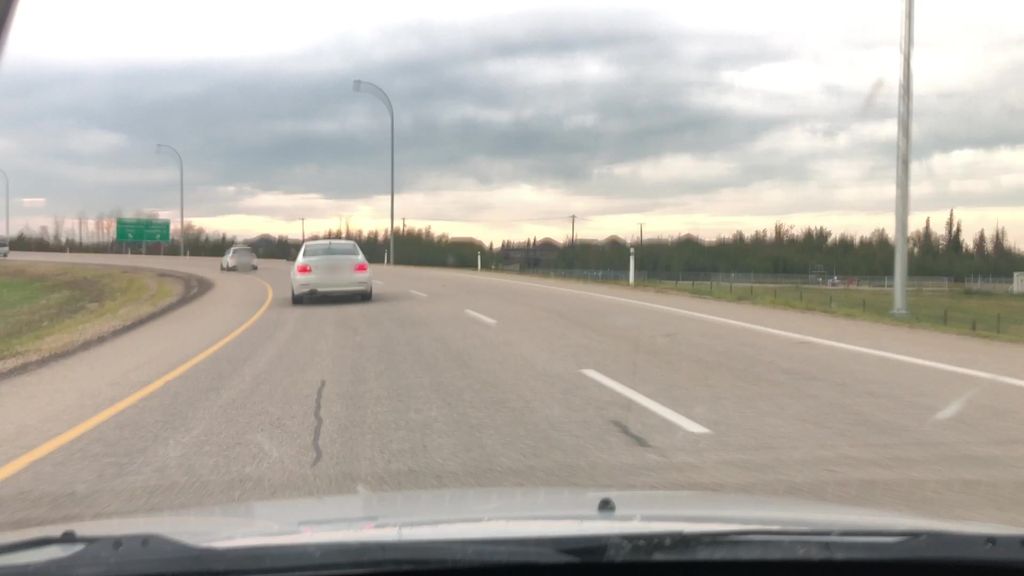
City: edmonton